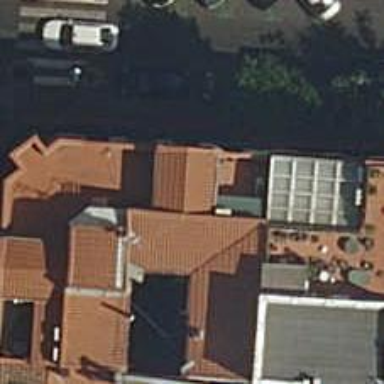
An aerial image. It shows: Restaurant.